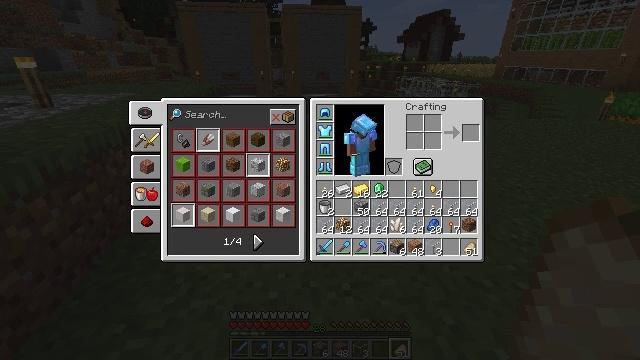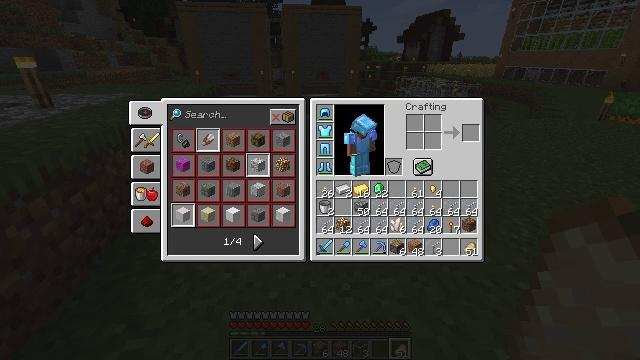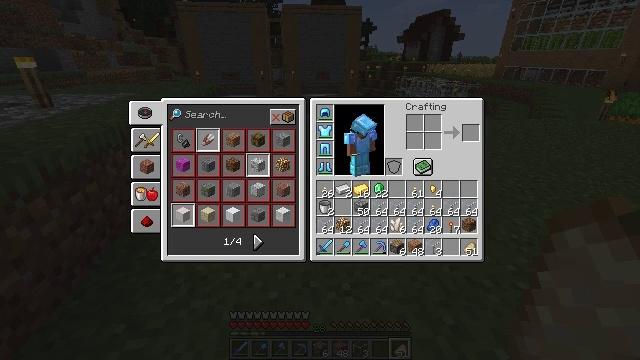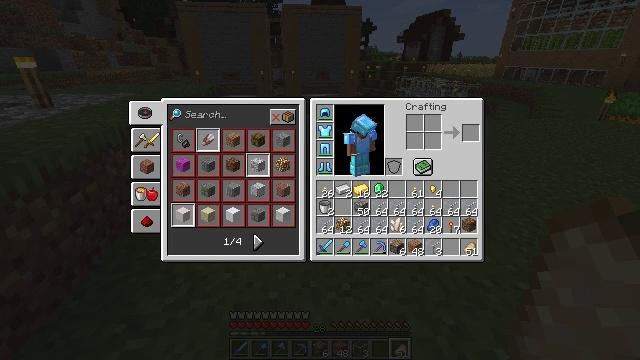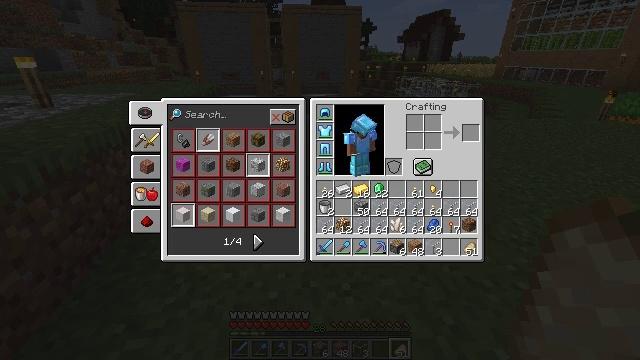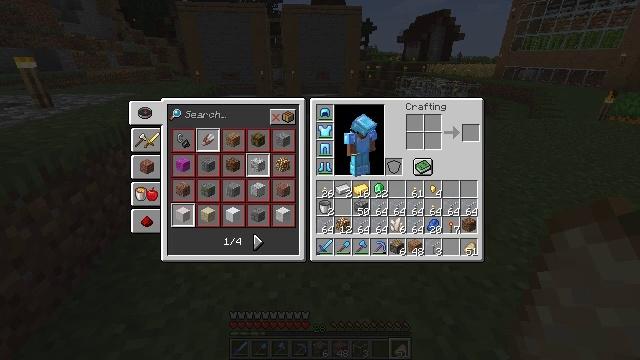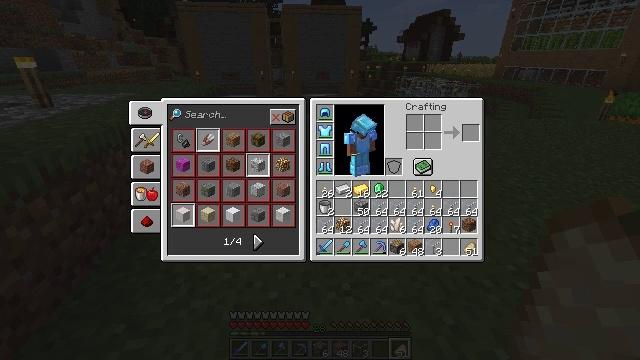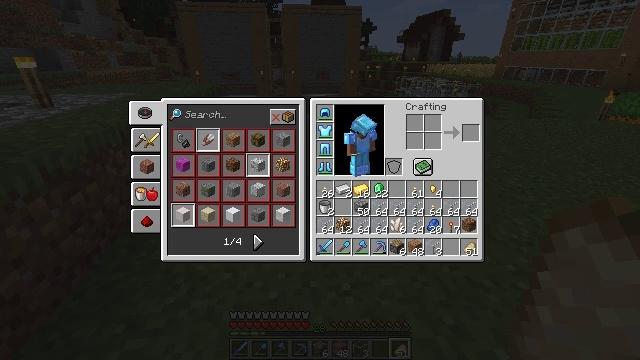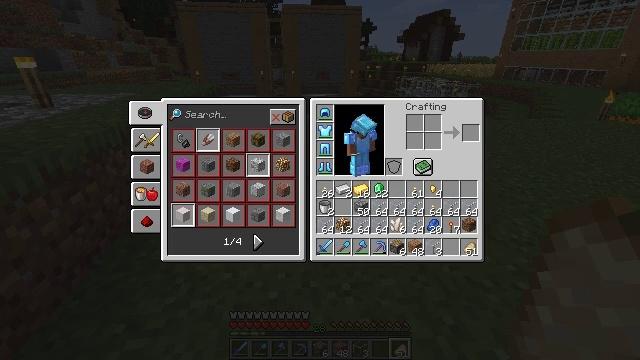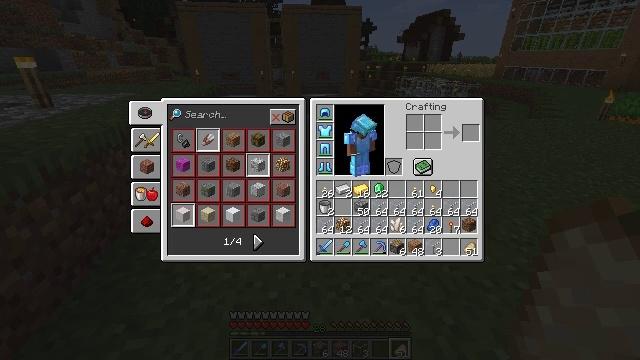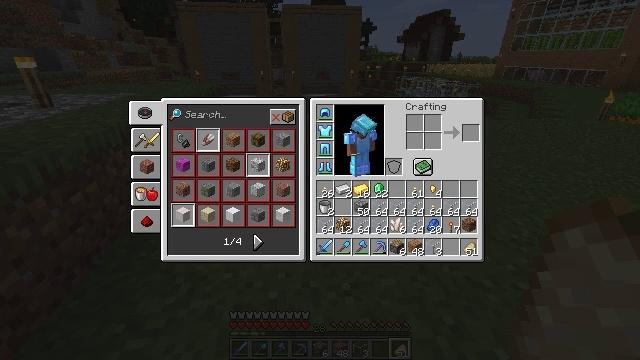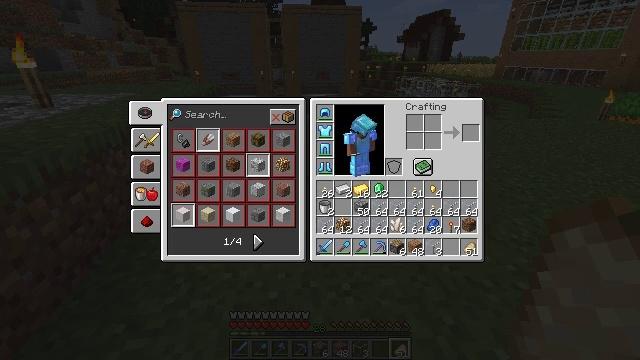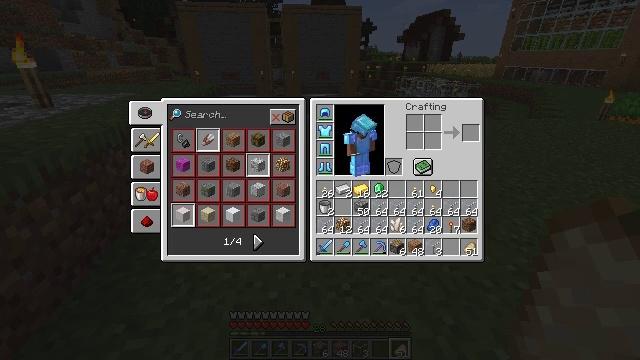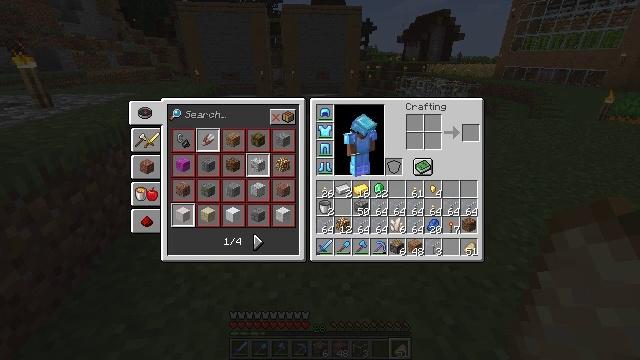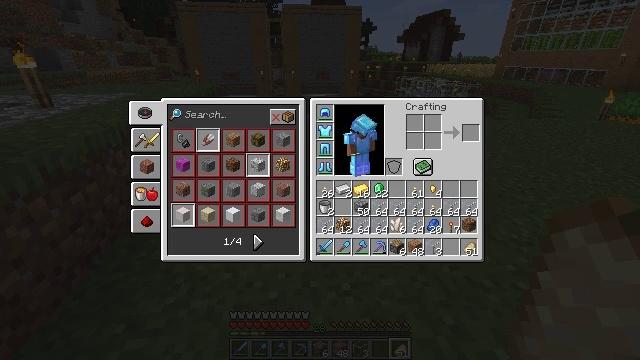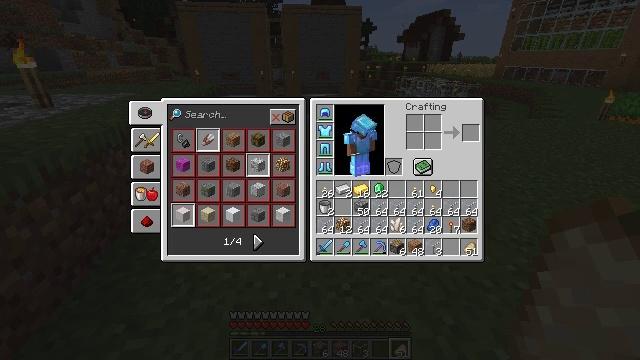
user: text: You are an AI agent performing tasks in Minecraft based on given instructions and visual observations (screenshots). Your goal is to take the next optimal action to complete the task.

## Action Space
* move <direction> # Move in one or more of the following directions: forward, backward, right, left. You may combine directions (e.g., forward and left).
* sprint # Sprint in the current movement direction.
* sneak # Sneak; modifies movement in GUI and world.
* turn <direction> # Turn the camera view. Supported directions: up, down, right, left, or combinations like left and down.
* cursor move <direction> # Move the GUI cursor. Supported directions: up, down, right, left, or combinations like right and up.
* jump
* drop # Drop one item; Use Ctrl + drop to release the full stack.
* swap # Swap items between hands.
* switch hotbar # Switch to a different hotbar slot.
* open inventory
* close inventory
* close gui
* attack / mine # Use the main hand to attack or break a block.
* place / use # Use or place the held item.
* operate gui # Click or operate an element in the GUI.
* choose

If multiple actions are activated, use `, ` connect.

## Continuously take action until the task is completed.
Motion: motion action
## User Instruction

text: Prepare materials and make redstone.
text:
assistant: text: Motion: no_op
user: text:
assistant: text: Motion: no_op
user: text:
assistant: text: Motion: no_op
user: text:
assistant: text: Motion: no_op
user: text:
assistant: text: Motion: no_op
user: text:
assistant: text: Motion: no_op
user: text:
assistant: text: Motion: no_op
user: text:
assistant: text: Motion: no_op
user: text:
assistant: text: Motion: no_op
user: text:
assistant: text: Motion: no_op
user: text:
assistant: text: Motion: no_op
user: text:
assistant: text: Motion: no_op
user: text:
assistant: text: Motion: no_op
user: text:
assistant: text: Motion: no_op
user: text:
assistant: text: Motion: no_op
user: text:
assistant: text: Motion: no_op
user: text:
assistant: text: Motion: no_op
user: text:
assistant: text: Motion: no_op
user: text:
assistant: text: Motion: no_op
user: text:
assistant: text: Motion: no_op
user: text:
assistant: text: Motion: no_op
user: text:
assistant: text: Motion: no_op
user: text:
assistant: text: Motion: no_op
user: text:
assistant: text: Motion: cursor move right and up
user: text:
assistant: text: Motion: cursor move left
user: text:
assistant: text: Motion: cursor move left and down
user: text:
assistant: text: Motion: no_op
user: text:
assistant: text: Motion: operate gui
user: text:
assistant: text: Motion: operate gui
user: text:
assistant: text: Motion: operate gui